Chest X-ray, PA view. Patient: 47 years old, sex F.
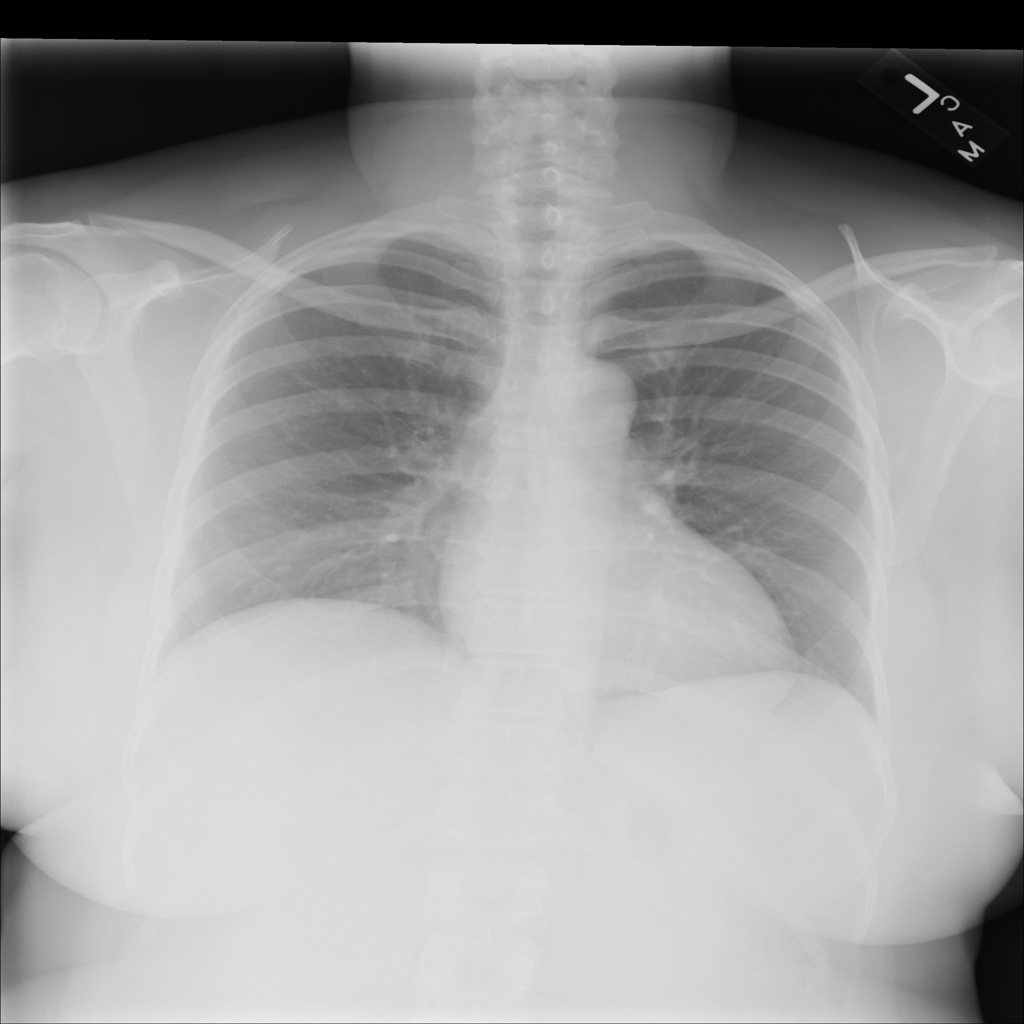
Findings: No Finding